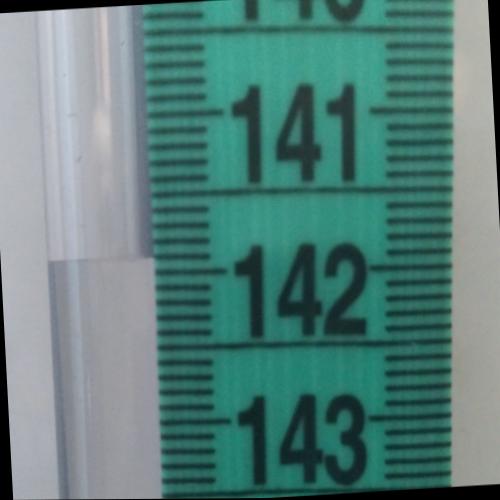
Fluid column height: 141.9 cm